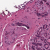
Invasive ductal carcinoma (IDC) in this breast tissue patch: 0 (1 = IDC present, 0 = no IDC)